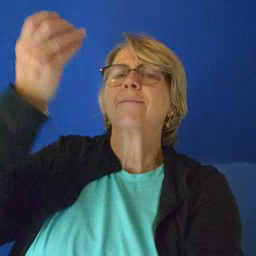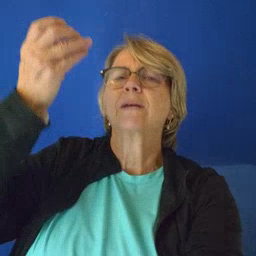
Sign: giraffe